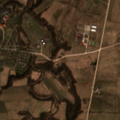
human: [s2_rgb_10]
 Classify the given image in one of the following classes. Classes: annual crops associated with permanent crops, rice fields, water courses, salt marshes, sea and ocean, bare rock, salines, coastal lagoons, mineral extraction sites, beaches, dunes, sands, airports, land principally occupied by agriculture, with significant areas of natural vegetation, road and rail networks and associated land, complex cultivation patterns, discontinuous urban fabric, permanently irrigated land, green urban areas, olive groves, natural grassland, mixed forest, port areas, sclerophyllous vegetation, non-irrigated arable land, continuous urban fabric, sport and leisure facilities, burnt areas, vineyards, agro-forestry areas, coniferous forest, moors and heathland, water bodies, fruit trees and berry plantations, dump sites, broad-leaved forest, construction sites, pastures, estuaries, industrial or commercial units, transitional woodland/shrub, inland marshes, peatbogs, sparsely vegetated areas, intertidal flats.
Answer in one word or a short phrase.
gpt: discontinuous urban fabric, industrial or commercial units, non-irrigated arable land, land principally occupied by agriculture, with significant areas of natural vegetation